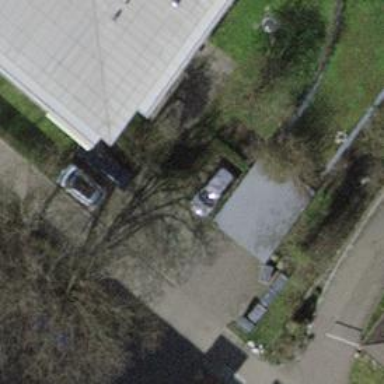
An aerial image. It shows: Parking entrance.